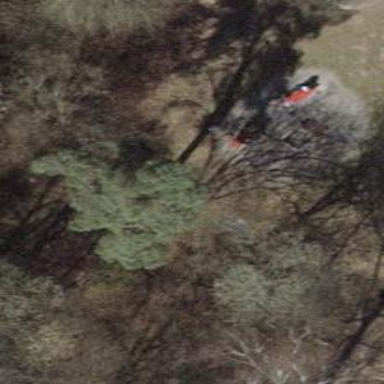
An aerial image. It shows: Red bench.